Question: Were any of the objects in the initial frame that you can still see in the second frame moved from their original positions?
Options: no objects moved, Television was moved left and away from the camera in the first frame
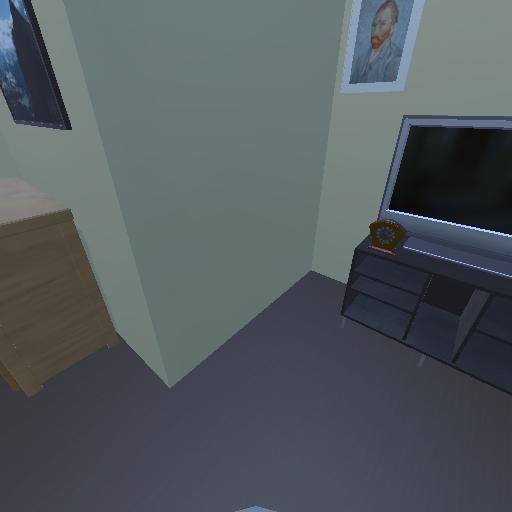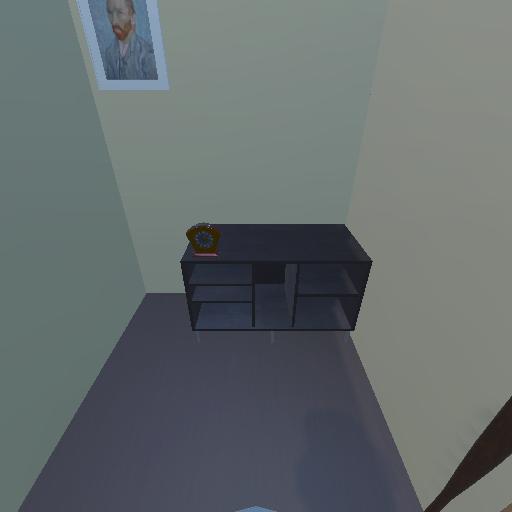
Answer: no objects moved